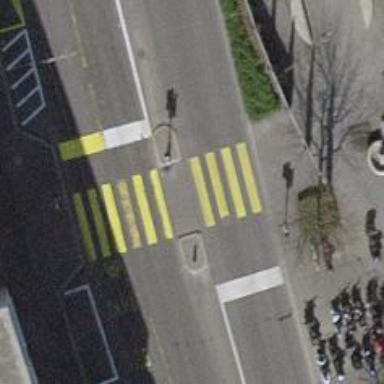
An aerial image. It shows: Crossing with traffic signals and central island.